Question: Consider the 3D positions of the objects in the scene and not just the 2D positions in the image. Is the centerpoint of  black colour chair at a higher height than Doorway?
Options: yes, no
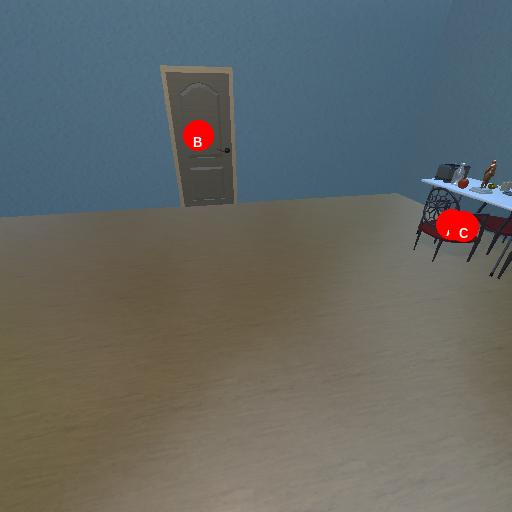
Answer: yes